Question: Context: retail, transactions, promotions. OK, let's see some data, you will understand.

receipt_no and line_no defines a line item in a transaction (receipt_no). You can see there are two promotions applied to this item (a, b). The total discount (-3.54 - 1.19) equals to Original value - Sales (12 - 7.27). So sales (7.27) is the final value after all the promos applied.
Now I need to build this in SSAS as a fact.The business key will be receipt_no, line_no, promotion_name. The dimension related will be promotion. This is just for illustration purpose, real things are much more complicated.
So the problem will be if slice fact by promotion_name, no problem. If just see total without slicing by promotion_name, sales for this item will be doubled, which is not correct.
So how do you normally/best practice in this scenario?
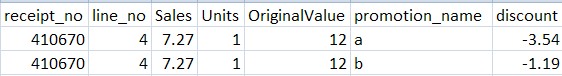
Answer: As far as I see, a clean model would be to have two fact tables:
- 'fact_sales''receipt_no''line_no'- 'fact_promotion''receipt_no''line_no''promotion_name'
You could potentially omit one of Sales and OriginalValue, as each of these can be calculated from the other and the aggregated discount for the same 'receipt_no' and 'line_no'. But this is already starting to discuss optimization.